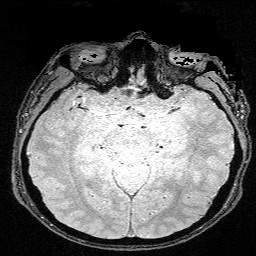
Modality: FLASH
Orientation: coronal
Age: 25
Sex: male